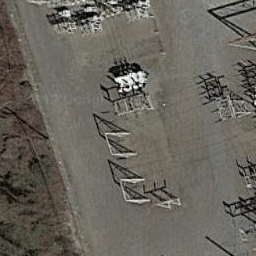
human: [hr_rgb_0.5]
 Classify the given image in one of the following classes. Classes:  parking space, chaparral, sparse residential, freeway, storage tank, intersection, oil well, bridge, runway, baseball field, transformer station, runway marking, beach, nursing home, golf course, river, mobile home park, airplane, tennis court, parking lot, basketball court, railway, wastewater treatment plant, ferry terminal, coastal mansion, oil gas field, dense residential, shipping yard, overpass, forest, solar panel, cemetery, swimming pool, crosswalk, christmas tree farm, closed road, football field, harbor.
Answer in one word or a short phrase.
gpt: transformer station